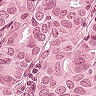
Metastatic tissue present: yes